Interaction volume radius: 10 \u00c5
Interaction volume height: 10 \u00c5
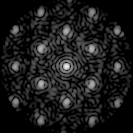
Disorder parameter: 0.3335